Question: I have a piece of javascript that uses ajax to get data from my database as such:
'''
$.ajax({
url: 'getlog',
data: { id: calEvent.id},
dataType: "json",
success: function(data)
{
alert(data[id]);
}
});
'''
If i just alert the 'data' object i get
> [object Object]
The data I am getting back from the ajax request is structured like this:

I need to be able to get these fields to fill up an edit form (form already exists on my page and I know how to set the values of my edits but I can't access the data)
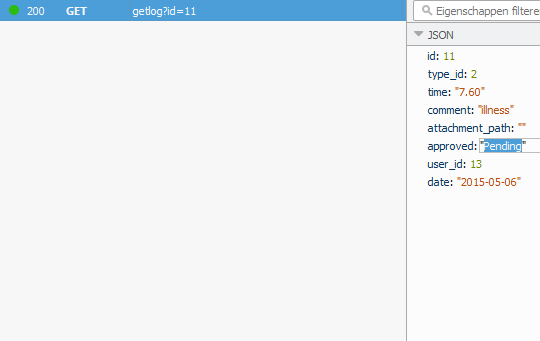
Answer: 'data.id' and 'data["id"]' both should work. In your case you had 'data[id]' so it was trying to search id as a variable which returned undefined.